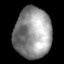
Tissue: lung
Cell type: Epithelial cells
Senescence score: 0.1928
Nuclear area (px): 1845
Mean DAPI intensity: 144.809